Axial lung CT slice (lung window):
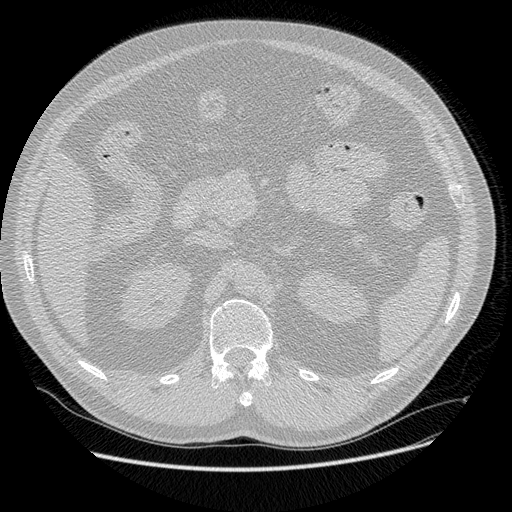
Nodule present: no